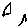
Label: triangle